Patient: sex M, age 79
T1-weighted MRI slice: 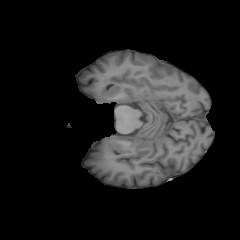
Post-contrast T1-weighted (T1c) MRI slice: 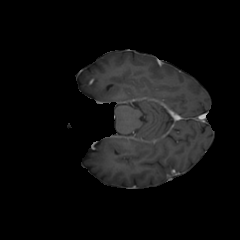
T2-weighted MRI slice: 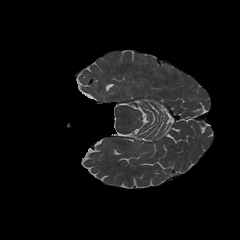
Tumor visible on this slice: no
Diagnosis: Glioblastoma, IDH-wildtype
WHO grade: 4